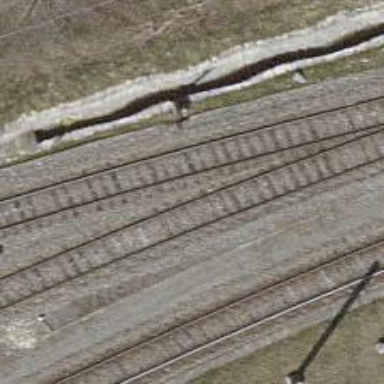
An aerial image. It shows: Railway track with contact line for electrification.